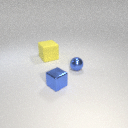
small blue metal cube to the left of small blue metal sphere